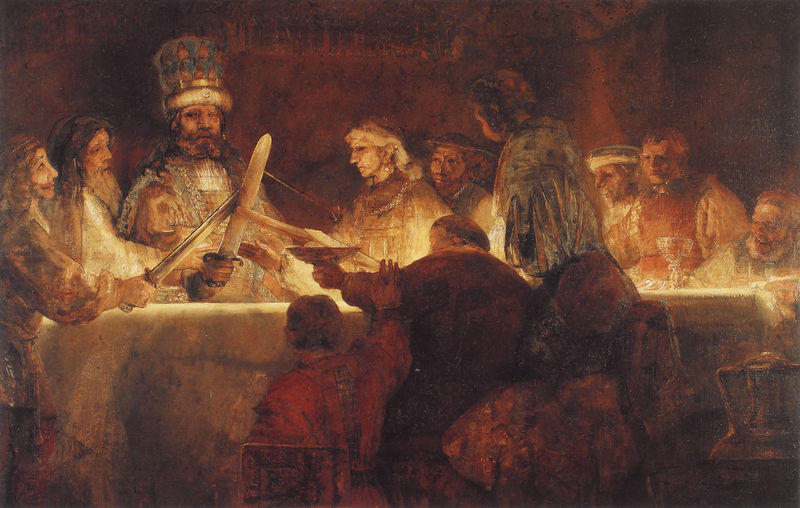
Titel: Die Verschwörung des Claudius Civilis (Fragment)
Künstler: Harmensz van Rijn Rembrandt
Institution: Stockholm, Nationalmuseum
Schlagwörter: dunkel, gemälde, menschen, hell, hut, männer, schwarz, stuhl, tisch, rot, bart, bild, hände, niederlande, gewand, kelch, kind, kontrast, krone, könig, essen, schwert, schwerter, mahlzeit, rüstung, dolch, schwerzer, jkj, schwörung